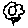
Label: flower